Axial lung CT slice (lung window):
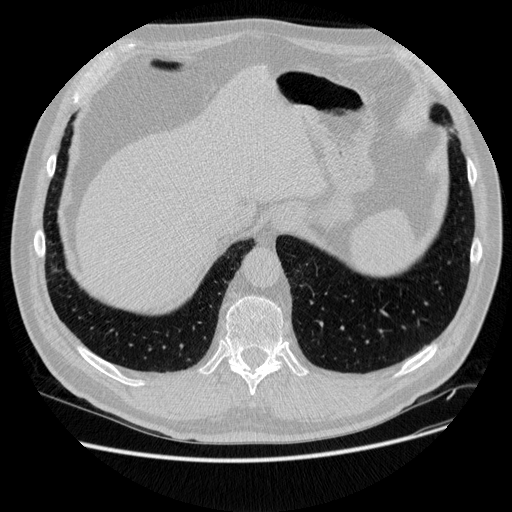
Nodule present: no